Field crop: maize
Growth stage: 2
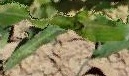
Species: maize